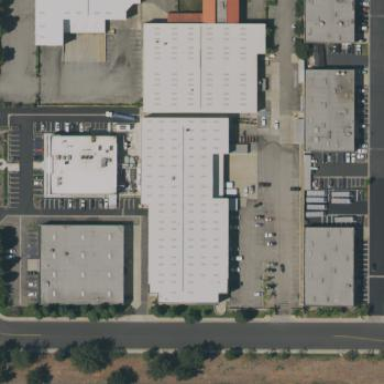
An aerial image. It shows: Warehouse.